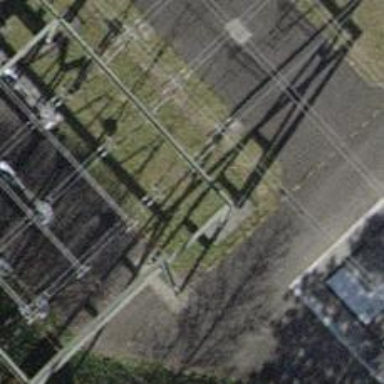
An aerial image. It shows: Insulator used in power equipment.